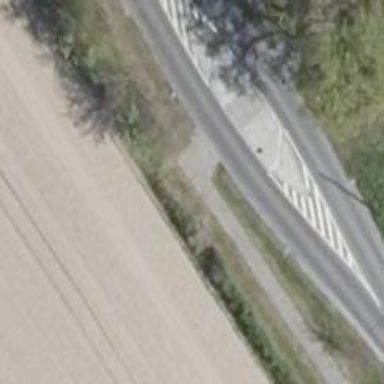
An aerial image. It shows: Primary road with asphalt surface.